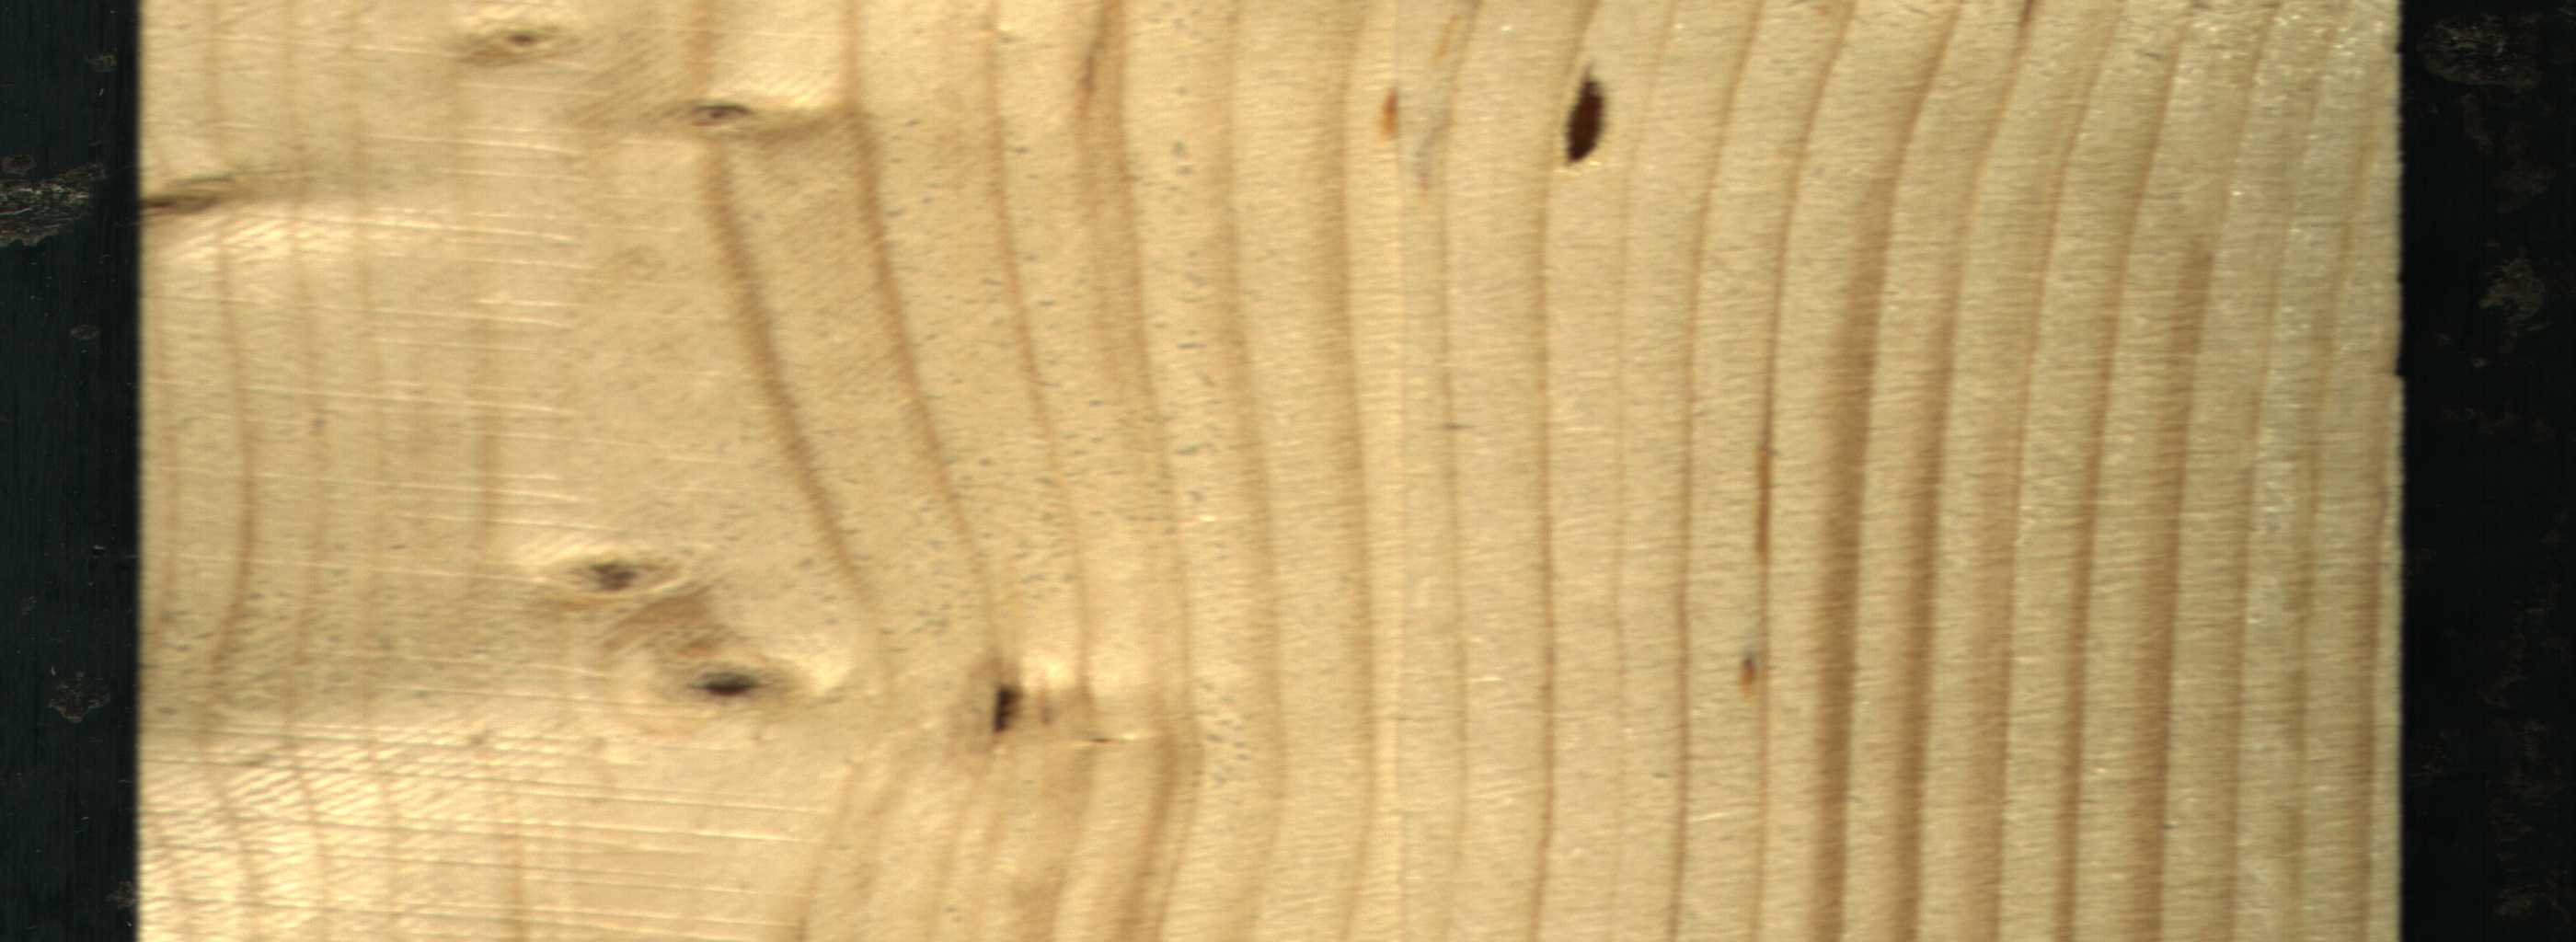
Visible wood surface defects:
resin
resin
Live_Knot
Live_Knot
Live_Knot
Live_Knot
Live_Knot